Interaction volume radius: 10 \u00c5
Interaction volume height: 30 \u00c5
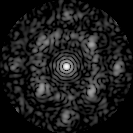
Disorder parameter: 0.6101